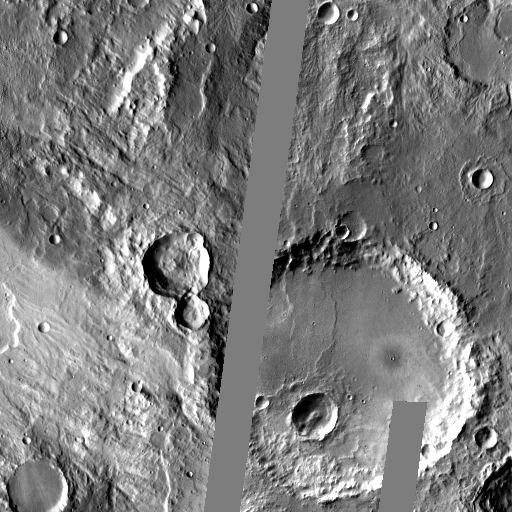
Crater classes present: Background, Other, Buried, Secondary